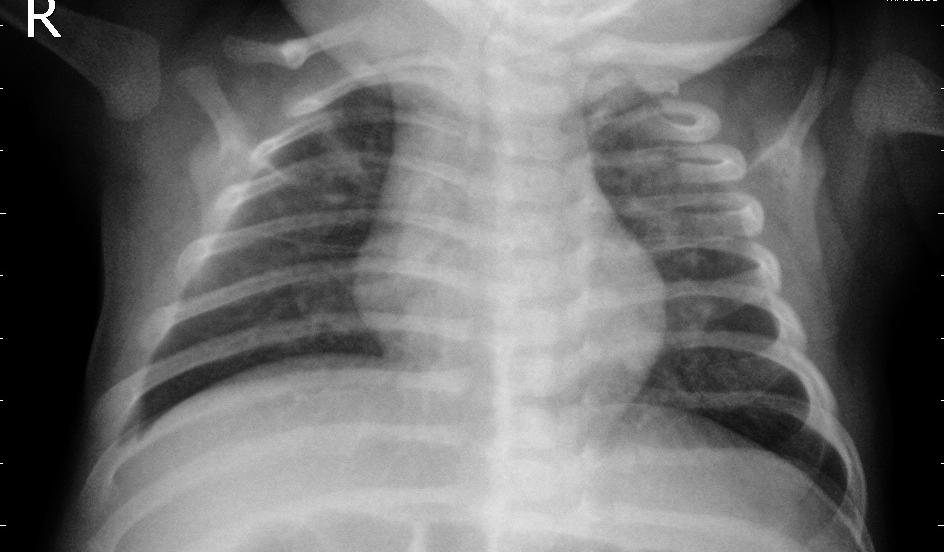
Diagnosis: PNEUMONIA